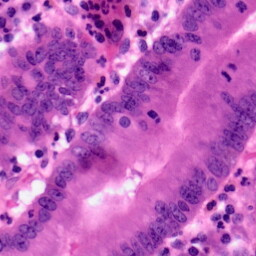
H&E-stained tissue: Pancreatic